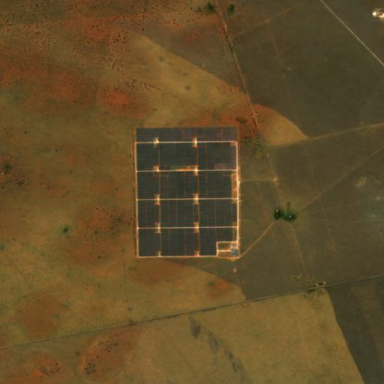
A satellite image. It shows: Solar power plant using photovoltaic technology.